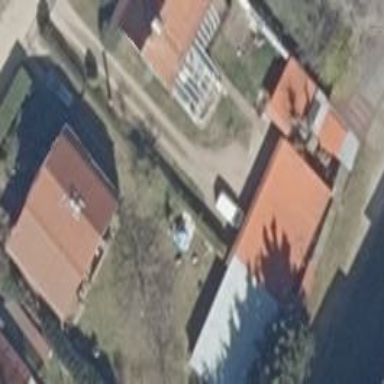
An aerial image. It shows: Group of garages.